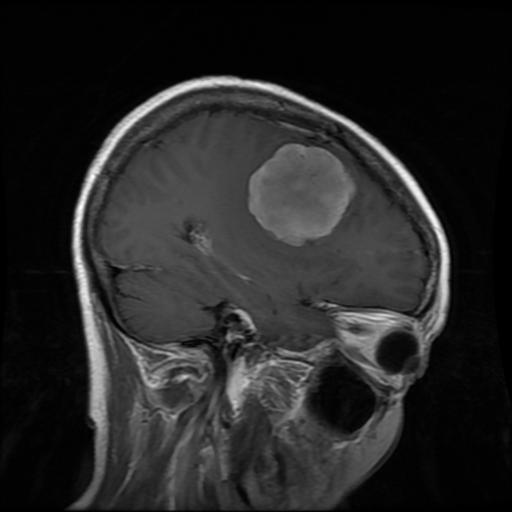
Label: meningioma